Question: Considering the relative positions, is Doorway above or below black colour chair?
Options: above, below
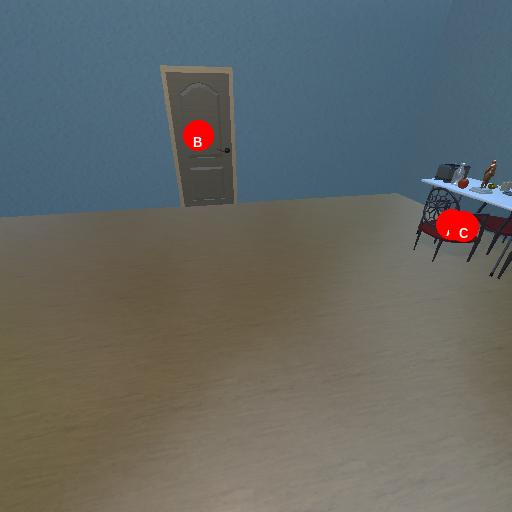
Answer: above